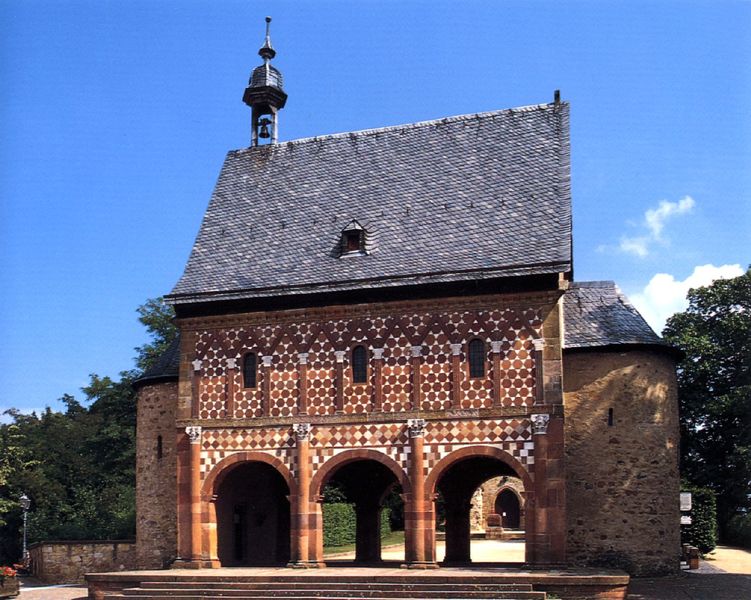
Titel: Ehemalige Benediktinerabtei Lorsch, karolingische “Torhalle”
Standort: Lorsch (EU - D - H)
Schlagwörter: blau, himmel, wolken, bäume, grün, säulen, weiss, dach, rot, stein, gotik, turm, bogen, hecke, backstein, platz, romantik, treppe, stufen, tor, foto, kloster, türme, torbogen, fliesen, stadttor, klinker, glocke, schiefer, rundbögen, schindel, gaupe, dachreiter, wehrturm, torhalle, schieferdach, lorsch, karolinger, königshalle